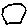
Label: hexagon